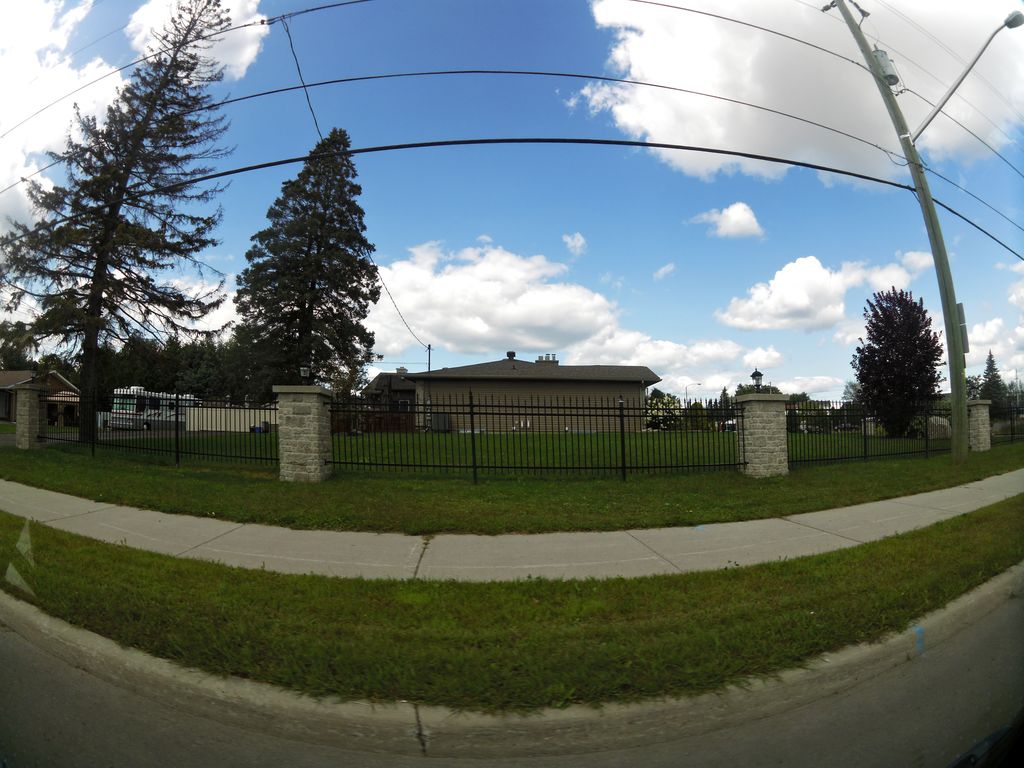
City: ottawa-gatineau